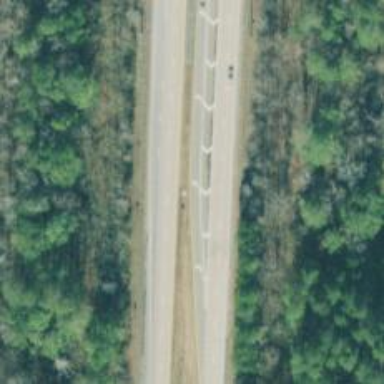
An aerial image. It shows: Trunk link highway.